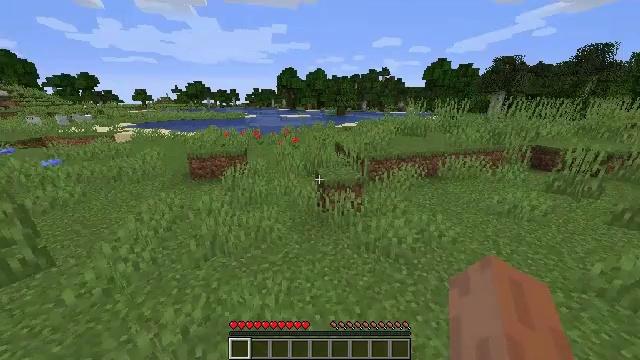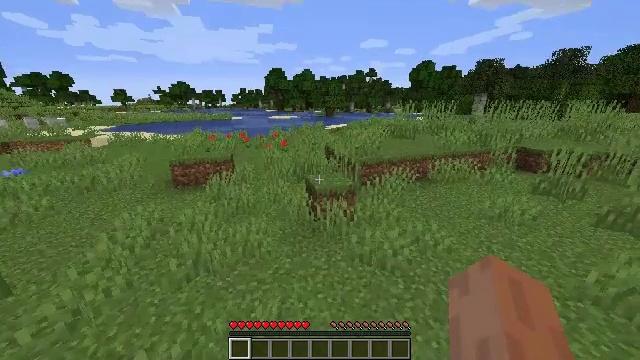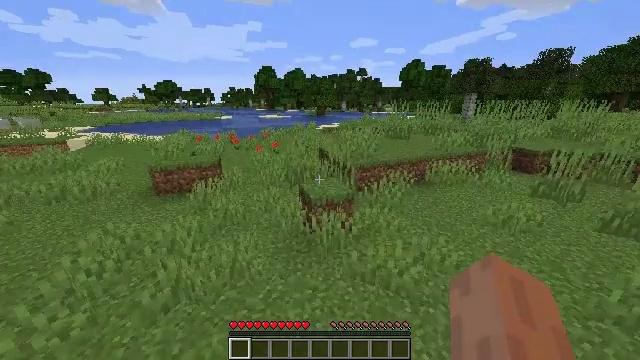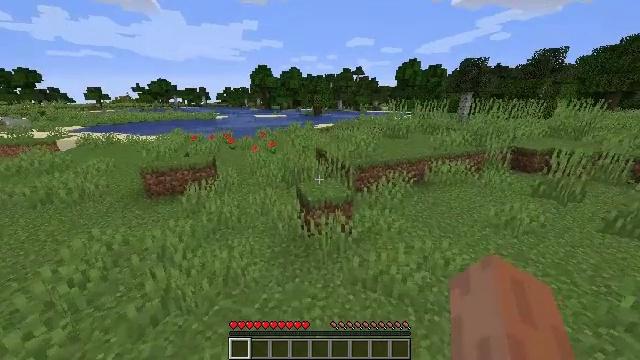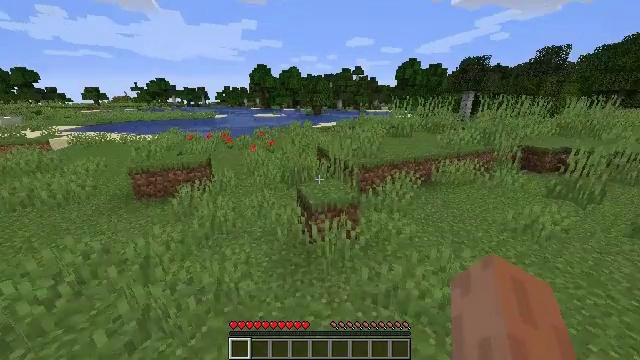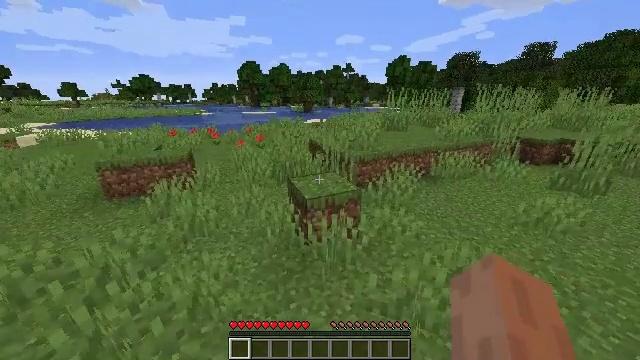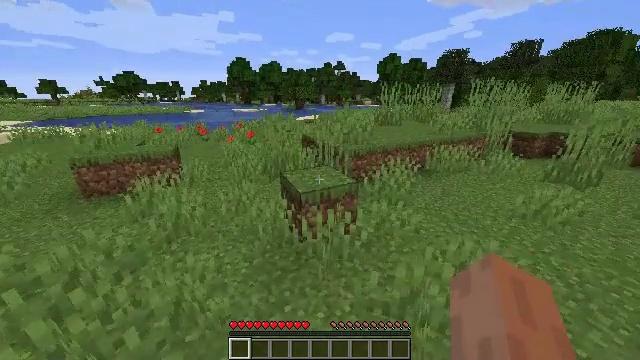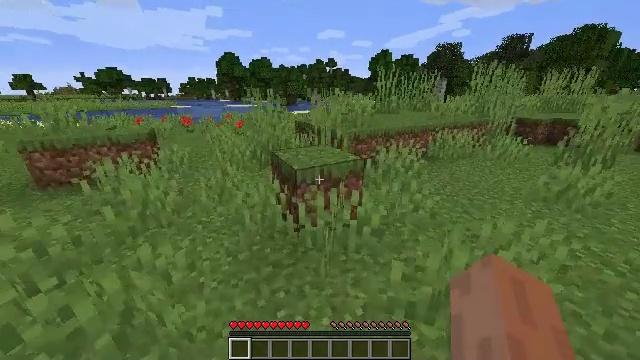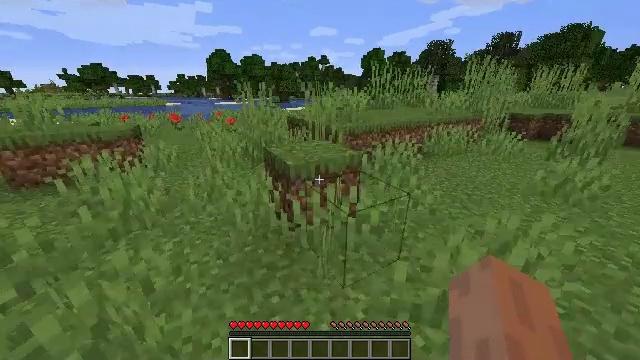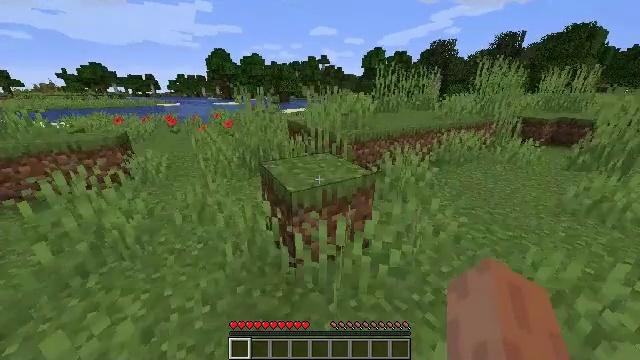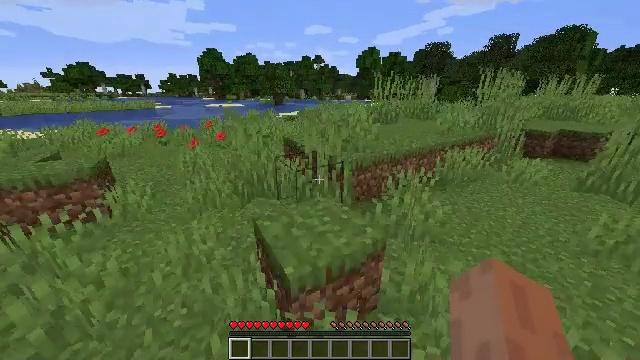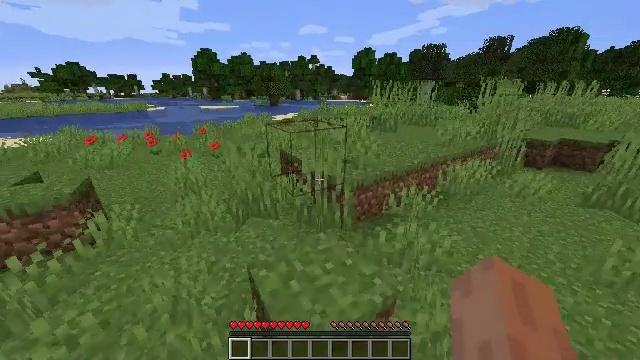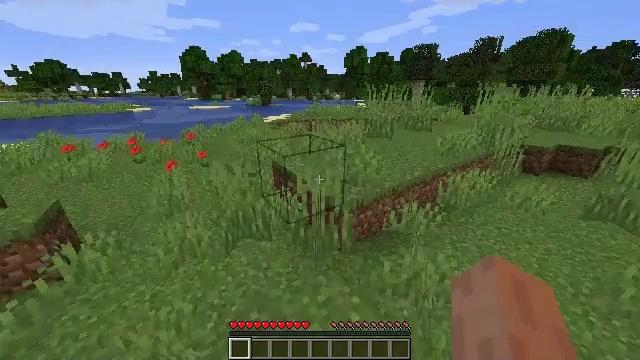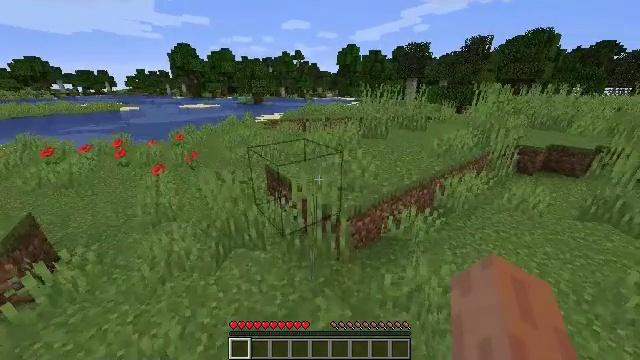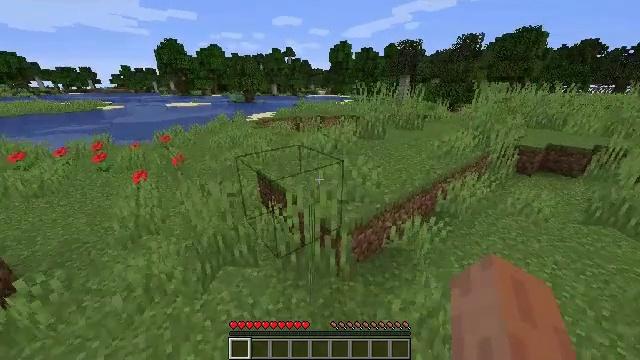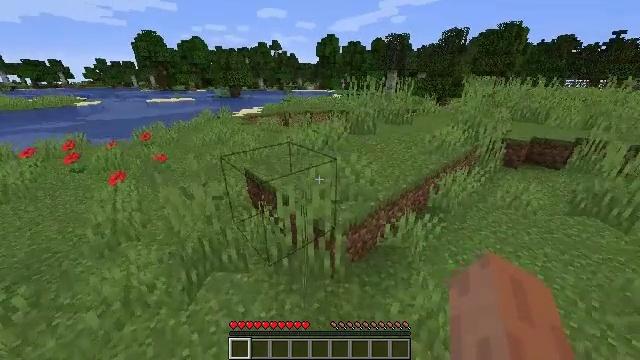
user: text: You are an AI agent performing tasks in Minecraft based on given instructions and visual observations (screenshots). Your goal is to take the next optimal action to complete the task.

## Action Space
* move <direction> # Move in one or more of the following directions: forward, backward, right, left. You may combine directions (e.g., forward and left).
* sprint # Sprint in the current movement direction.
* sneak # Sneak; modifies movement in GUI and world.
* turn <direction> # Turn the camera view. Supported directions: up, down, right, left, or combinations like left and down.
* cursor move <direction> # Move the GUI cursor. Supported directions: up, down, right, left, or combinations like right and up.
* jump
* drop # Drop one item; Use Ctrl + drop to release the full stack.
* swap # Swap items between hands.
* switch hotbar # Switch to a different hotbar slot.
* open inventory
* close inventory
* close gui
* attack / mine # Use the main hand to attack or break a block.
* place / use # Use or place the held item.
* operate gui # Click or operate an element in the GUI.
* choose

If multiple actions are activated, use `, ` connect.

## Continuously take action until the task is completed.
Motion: motion action
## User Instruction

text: Fight a skeleton.
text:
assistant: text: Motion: move forward, sprint, turn right, jump
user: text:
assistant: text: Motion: move forward, sprint, turn right, jump
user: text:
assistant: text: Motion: move forward, sprint, jump
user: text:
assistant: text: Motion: move forward, sprint, jump
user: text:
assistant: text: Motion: move forward, sprint, turn right, jump
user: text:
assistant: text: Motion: move forward, sprint, turn right, jump
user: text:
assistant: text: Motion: move forward, sprint, turn right, jump
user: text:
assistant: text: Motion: move forward, sprint, turn right, jump
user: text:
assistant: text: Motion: move forward, sprint, jump
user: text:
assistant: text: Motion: move forward, sprint, turn right, jump
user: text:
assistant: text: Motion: move forward, sprint, turn right, jump
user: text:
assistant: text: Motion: move forward, sprint, turn right, jump
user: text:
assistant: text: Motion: move forward, sprint, turn right, jump
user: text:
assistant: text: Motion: move forward, sprint, turn right, jump
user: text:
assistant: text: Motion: move forward, sprint, turn right and down, jump
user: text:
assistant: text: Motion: move forward, sprint, turn right, jump
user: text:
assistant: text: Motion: move forward, sprint, turn right, jump
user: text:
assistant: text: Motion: move forward, sprint, turn right, jump
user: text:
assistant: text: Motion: move forward, sprint, turn right, jump
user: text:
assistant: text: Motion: move forward, sprint, turn right, jump
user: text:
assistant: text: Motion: move forward, sprint, jump
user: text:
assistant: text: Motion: move forward, sprint, turn right, jump
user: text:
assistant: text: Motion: move forward, sprint, turn right, jump
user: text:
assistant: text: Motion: move forward, sprint, turn right, jump
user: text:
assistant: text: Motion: move forward, sprint, turn right, jump
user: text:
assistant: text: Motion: move forward, sprint, turn right, jump
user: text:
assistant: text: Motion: move forward, sprint, turn right, jump
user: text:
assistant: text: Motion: move forward, sprint, turn right, jump
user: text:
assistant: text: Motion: move forward, sprint, turn right and up, jump
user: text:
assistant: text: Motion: move forward, sprint, turn right and up, jump